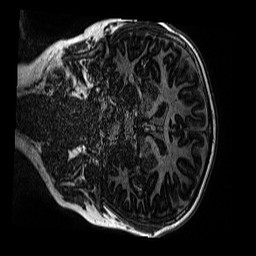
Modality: MP2RAGE
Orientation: coronal
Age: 9
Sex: male
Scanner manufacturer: siemens
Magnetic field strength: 3 T
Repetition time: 4 s
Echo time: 0.00299 s